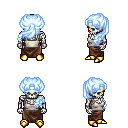
a pixel art fantasy rpg character, male body template, skeleton, white pirate shirt, robe skirt, white cyan princess hairstyle, gold boots, four views (front, back, left, right), 2x2 character sprite sheet, small pixel art, hard edges, no anti-aliasing